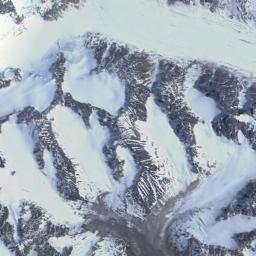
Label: snowberg